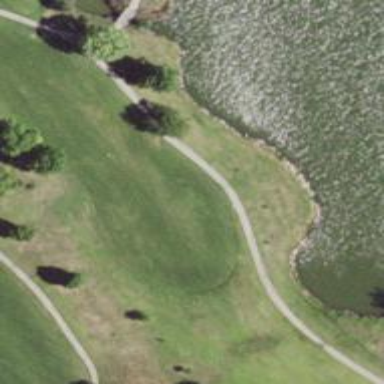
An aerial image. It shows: Path used for both walking and golf.